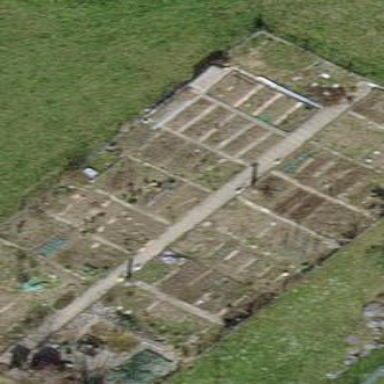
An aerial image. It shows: Allotments area.